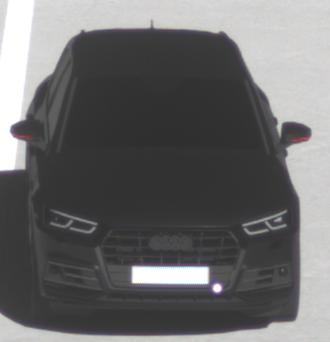
Make: Audi
Model: Q5 45 TFSI
Detailed model: Q5 (FY)
Model produced from: 2019/01
Model produced until: 2019/05
Doors: 5
Color: black
Road condition: dry road
Daytime: midday
Contrast: high contrast